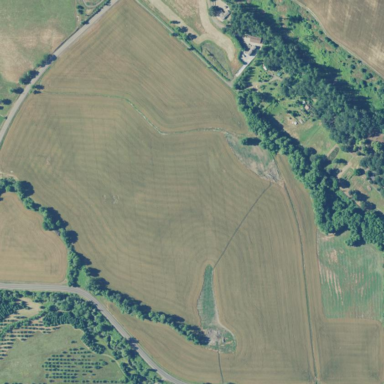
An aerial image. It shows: Orchard.